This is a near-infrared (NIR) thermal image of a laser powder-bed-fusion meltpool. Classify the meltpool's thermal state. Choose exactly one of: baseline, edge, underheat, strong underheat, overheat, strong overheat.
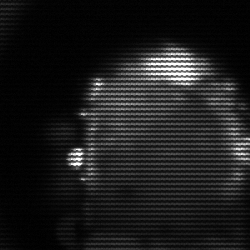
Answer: baseline